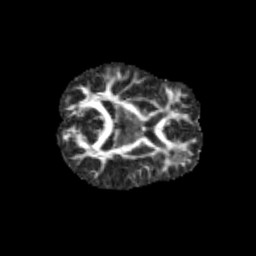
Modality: FA
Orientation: axial
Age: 10
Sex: female
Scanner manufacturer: siemens
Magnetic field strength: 3 T
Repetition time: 3.8 s
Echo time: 0.07 s